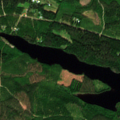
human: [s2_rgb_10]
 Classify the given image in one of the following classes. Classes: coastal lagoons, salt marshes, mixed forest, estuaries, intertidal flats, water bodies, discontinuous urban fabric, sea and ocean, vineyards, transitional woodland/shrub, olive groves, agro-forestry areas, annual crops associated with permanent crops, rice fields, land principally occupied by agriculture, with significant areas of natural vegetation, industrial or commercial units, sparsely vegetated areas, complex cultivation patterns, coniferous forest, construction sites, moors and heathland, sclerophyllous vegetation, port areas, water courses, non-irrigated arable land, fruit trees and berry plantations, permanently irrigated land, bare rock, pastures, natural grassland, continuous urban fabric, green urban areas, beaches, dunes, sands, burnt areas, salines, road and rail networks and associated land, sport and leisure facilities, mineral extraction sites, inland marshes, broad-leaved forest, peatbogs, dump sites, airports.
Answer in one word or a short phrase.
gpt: land principally occupied by agriculture, with significant areas of natural vegetation, coniferous forest, mixed forest, water bodies